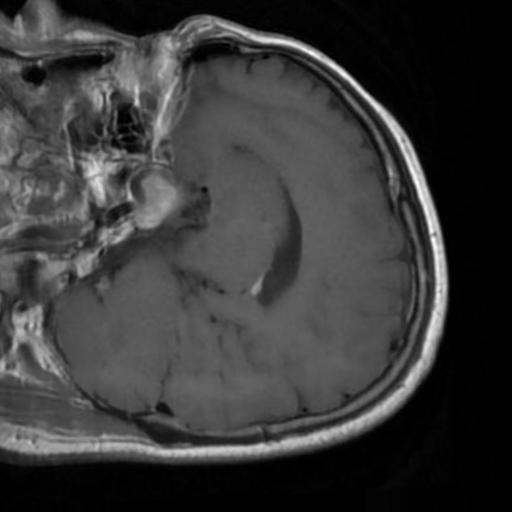
Label: brain_tumor